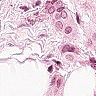
Metastatic tissue present: yes